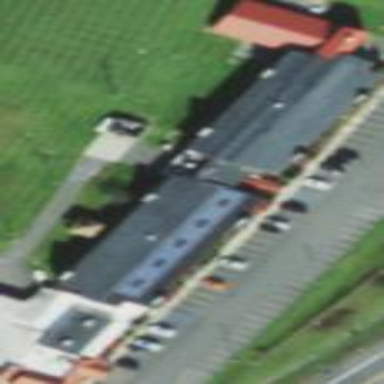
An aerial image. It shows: Hotel building.